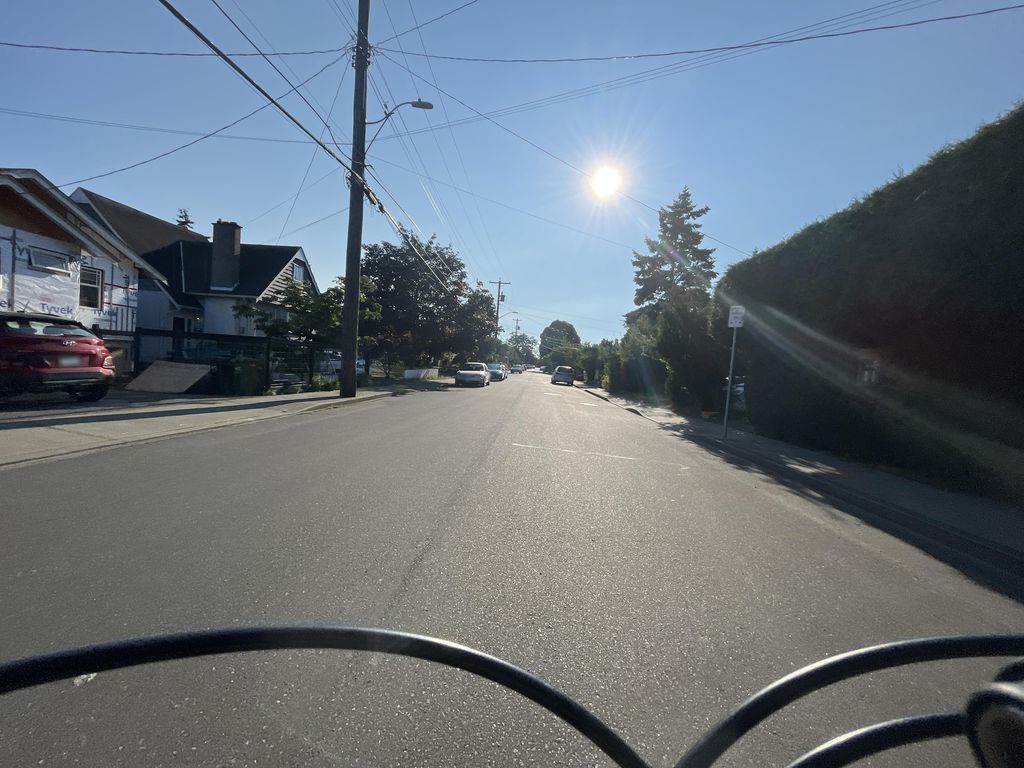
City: victoria